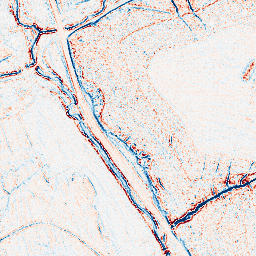
Category: edge_preserving
Decomposition family: bilateral
Decomposition parameters: d: 5
sigma_color: 50
sigma_space: 100
Upsampling method: sinc_hamming
Upsampling parameters: scale: 2
kernel_size: 4
Upsampling scale: 2